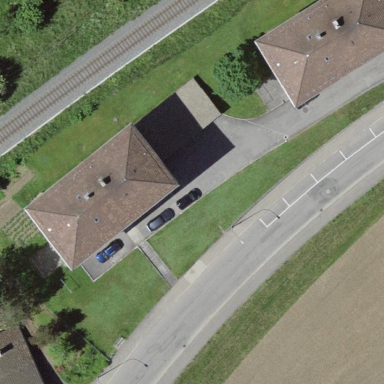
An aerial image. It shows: Residential building.